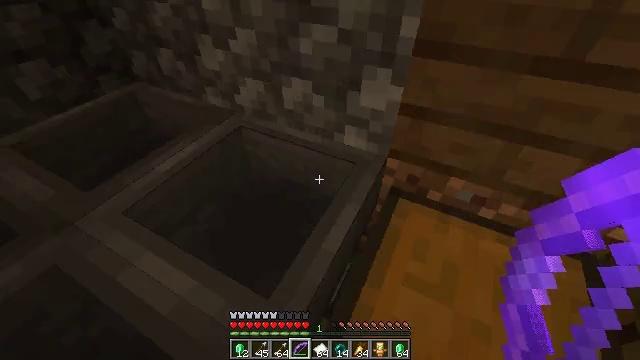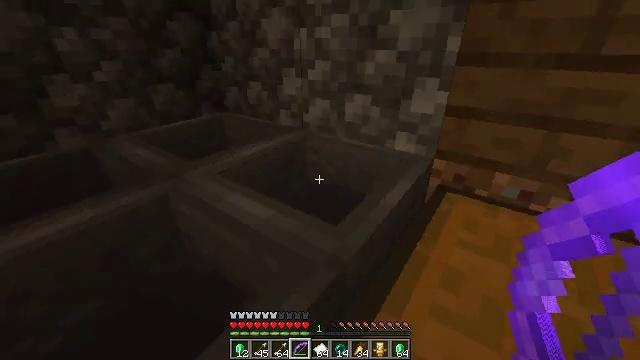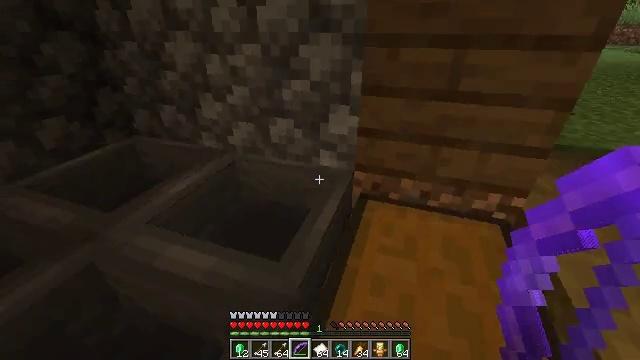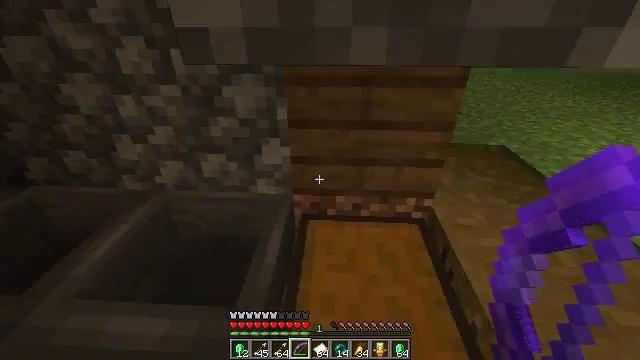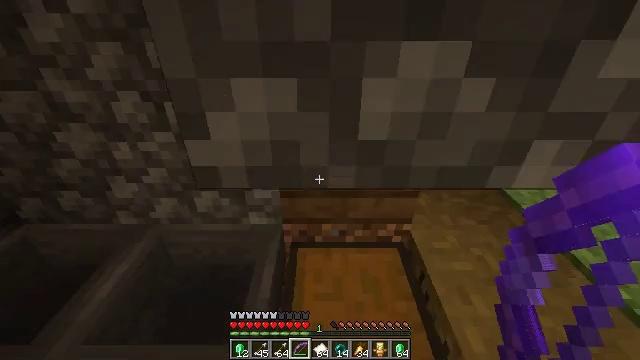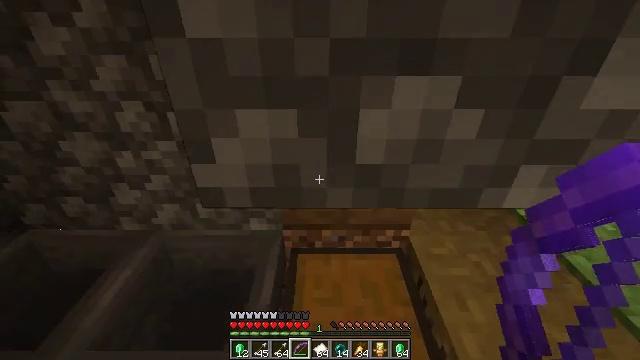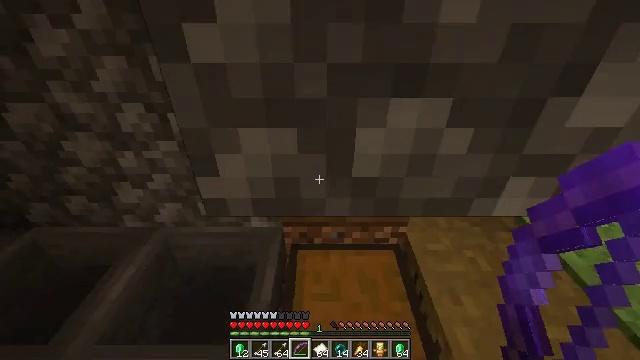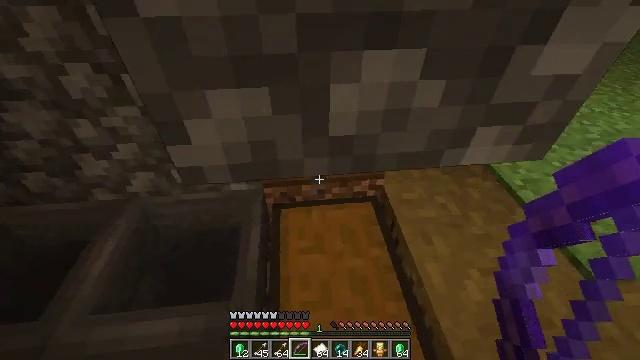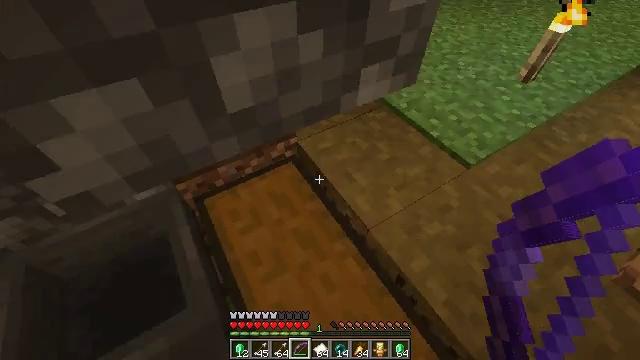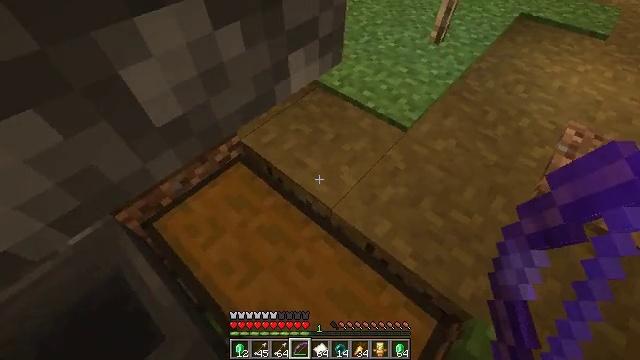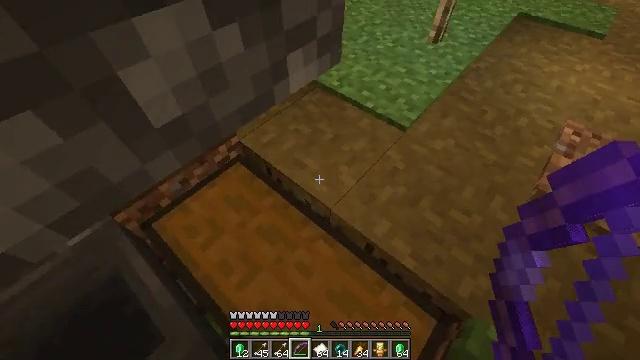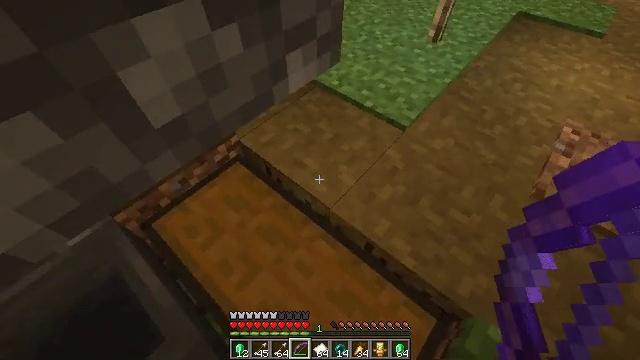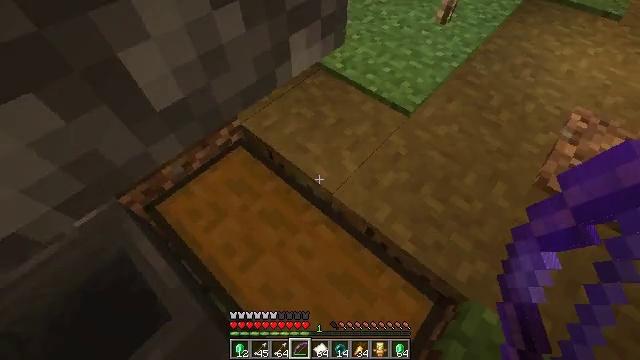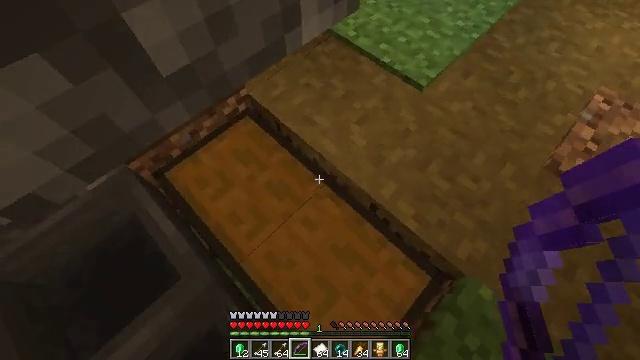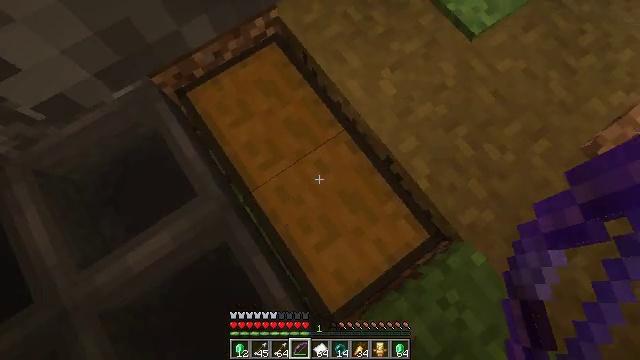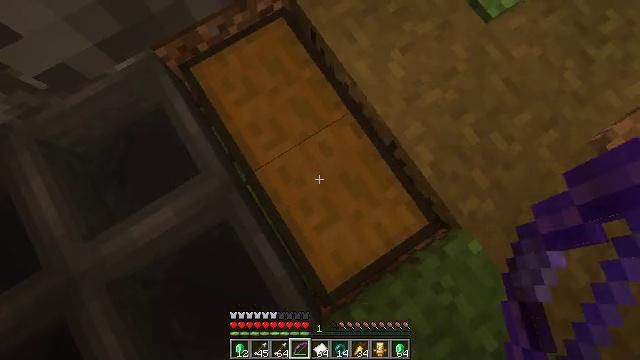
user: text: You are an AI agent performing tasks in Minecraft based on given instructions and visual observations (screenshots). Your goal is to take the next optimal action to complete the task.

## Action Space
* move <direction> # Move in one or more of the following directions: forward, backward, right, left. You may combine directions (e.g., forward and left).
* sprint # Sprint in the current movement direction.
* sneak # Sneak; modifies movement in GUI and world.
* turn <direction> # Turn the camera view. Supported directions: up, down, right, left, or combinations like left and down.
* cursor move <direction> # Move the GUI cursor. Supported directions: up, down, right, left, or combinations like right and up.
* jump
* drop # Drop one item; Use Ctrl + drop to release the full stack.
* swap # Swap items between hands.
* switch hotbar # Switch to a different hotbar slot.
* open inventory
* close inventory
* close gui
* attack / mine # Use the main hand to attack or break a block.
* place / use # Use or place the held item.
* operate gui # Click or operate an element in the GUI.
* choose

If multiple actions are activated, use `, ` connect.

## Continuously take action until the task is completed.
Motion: motion action
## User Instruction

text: Get a shulker box using shulker shells and a chest.
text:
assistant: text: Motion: turn right and down
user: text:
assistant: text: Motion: turn right and down
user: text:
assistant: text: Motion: turn right
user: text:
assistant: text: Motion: turn right
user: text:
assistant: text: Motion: no_op
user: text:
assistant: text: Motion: turn down
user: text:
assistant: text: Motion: turn right and down
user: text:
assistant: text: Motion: turn right and down
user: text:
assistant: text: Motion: turn right and down
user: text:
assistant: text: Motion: no_op
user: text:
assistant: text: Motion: no_op
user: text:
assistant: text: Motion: turn down
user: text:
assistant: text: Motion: turn left and down
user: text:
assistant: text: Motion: turn left and down
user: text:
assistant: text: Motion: turn left and down, use / place
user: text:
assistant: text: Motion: use / place
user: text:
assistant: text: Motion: use / place
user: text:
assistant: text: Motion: turn left and up
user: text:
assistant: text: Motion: no_op
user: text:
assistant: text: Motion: open gui
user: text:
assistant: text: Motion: no_op
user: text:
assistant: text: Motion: no_op
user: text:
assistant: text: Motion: cursor move left and up
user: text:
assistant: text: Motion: no_op
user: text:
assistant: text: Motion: no_op
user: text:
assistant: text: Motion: cursor move left
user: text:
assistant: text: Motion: no_op
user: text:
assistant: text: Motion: no_op
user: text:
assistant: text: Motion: no_op
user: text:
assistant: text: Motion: sneak